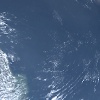
Label: water